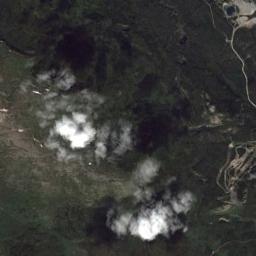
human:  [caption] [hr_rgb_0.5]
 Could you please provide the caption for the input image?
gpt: The white cloud is above green land .

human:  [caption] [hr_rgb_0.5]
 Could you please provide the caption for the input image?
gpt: A thin cloud floats on the sea .

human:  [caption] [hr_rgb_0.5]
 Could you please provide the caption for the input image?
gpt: The cumulus clouds are located above the land covered by dense vegetation and the shadow of the clouds is on the land .

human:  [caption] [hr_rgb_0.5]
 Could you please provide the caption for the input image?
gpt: Sparse white clouds on the ground where green and yellowish brown intersect .

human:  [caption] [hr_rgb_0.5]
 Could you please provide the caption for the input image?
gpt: A few pieces of white clouds over a green mountain .